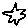
Label: star